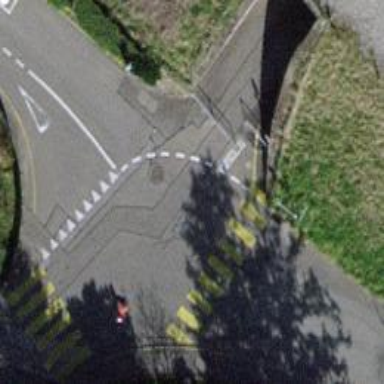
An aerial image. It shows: Bollard.